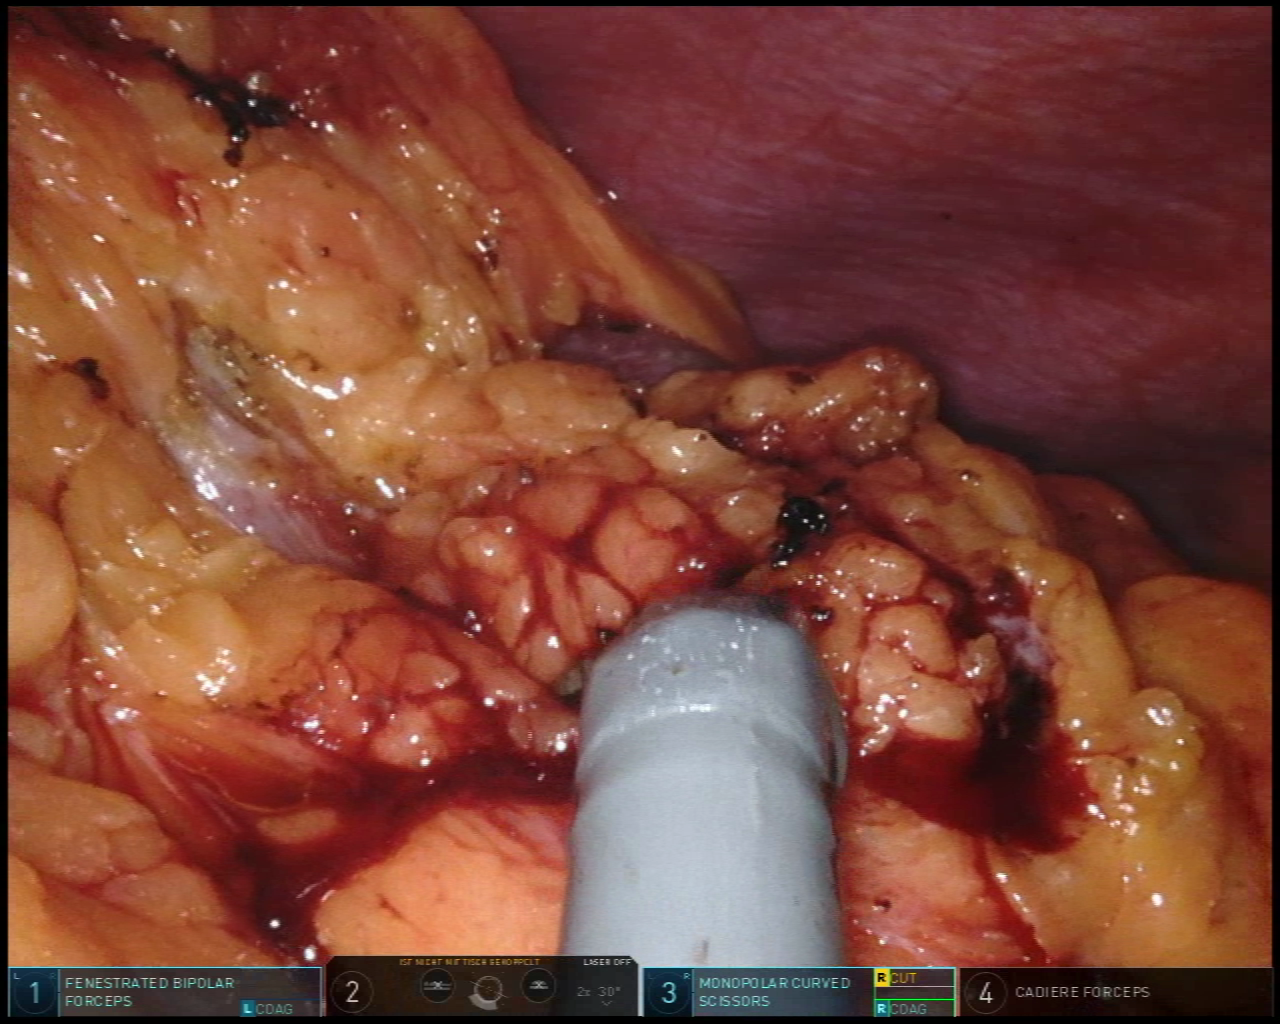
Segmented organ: spleen
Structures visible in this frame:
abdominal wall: yes
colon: no
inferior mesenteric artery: no
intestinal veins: no
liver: no
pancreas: no
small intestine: no
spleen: yes
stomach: yes
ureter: no
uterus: no
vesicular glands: no